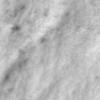
Label: no_change